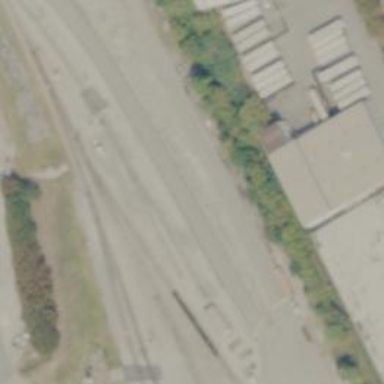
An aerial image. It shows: Railway signal.